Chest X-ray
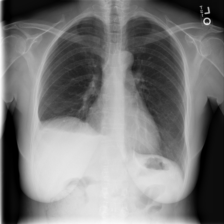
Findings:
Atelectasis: negative
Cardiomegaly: negative
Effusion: positive
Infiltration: negative
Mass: negative
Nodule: negative
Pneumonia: negative
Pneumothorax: negative
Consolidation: negative
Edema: negative
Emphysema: negative
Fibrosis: negative
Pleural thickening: negative
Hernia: negative